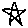
Label: star